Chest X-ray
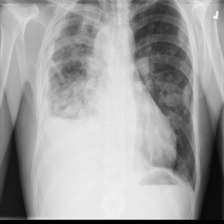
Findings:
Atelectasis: negative
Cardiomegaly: negative
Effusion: positive
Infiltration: negative
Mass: positive
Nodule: positive
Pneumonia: negative
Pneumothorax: negative
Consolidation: negative
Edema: negative
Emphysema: negative
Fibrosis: negative
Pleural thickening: negative
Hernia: negative